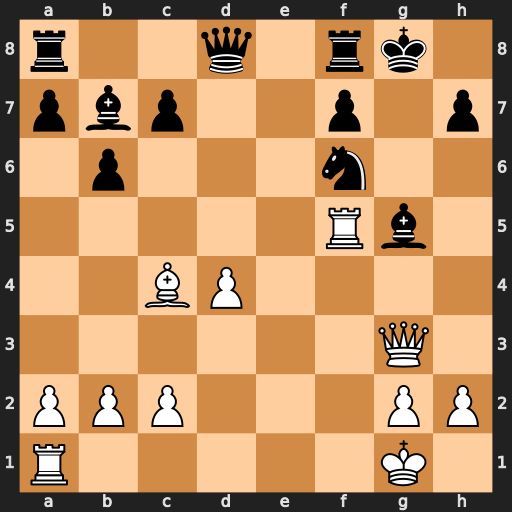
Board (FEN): r2q1rk1/pbp2p1p/1p3n2/5Rb1/2BP4/6Q1/PPP3PP/R5K1
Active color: w
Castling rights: -
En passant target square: -
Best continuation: Qxg5+ Kh8 Qxf6+ Qxf6 Rxf6